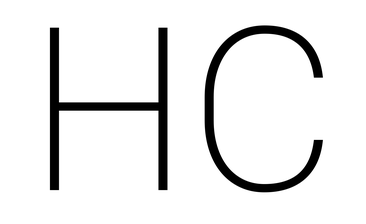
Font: Roboto_ExtraLight